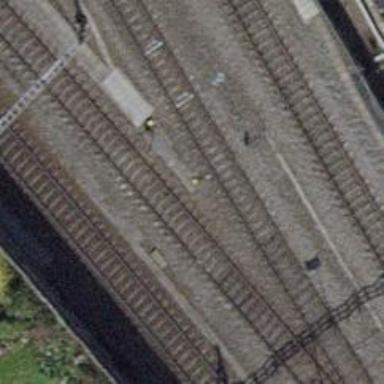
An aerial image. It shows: Single-track electrified railway with contact line.